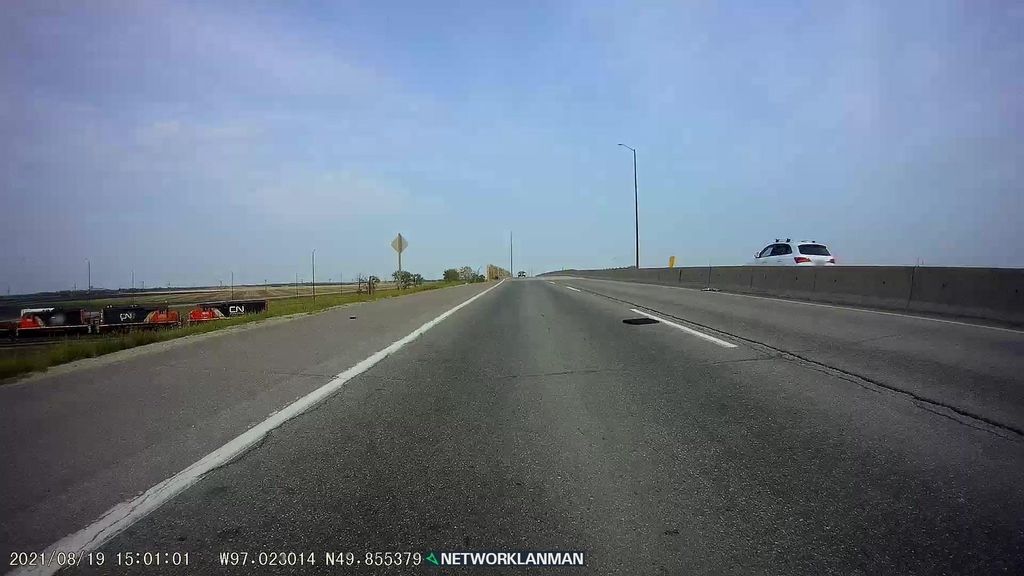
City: winnipeg